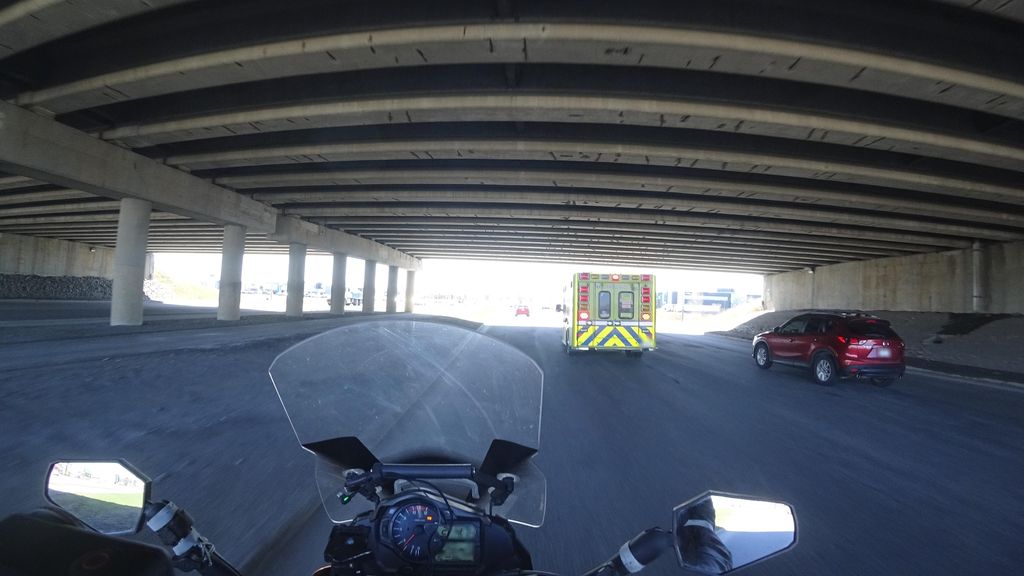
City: quebec_city